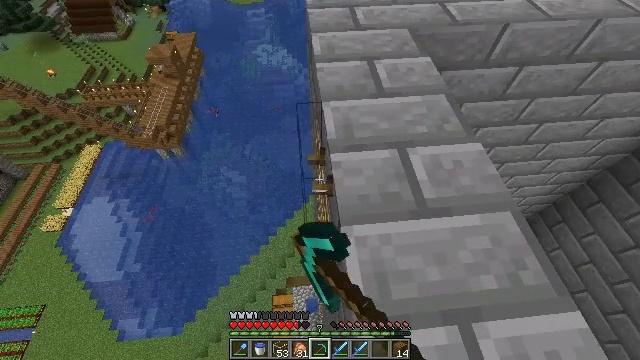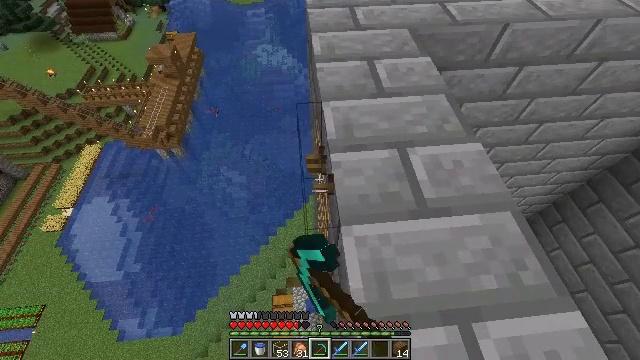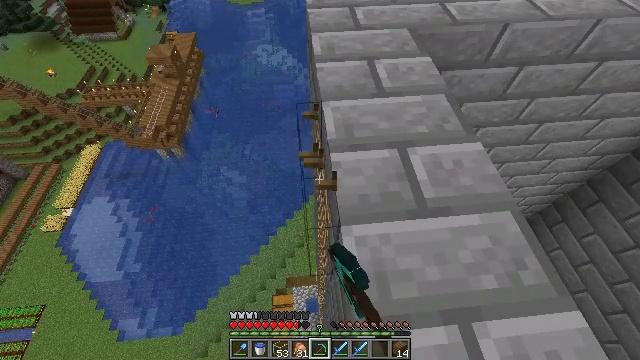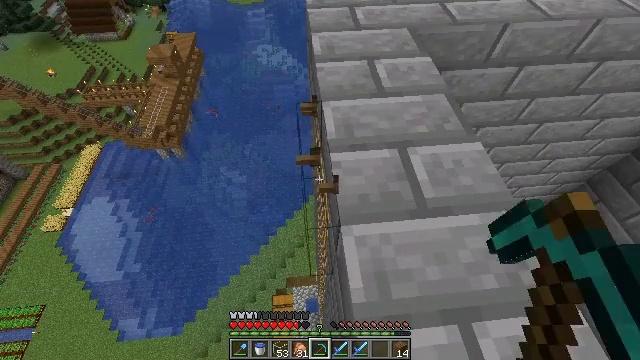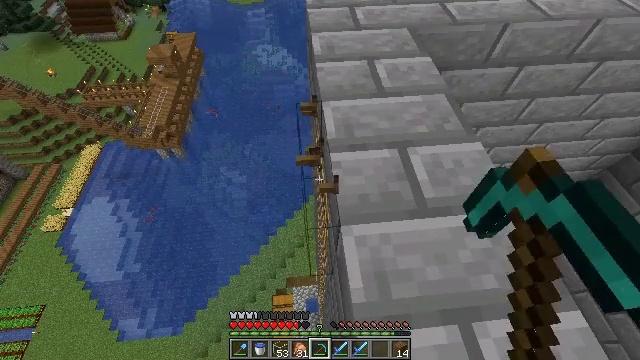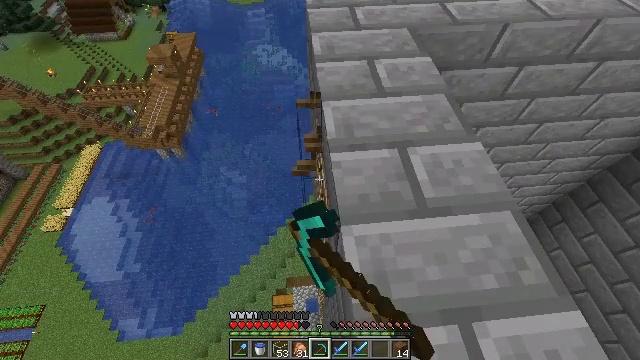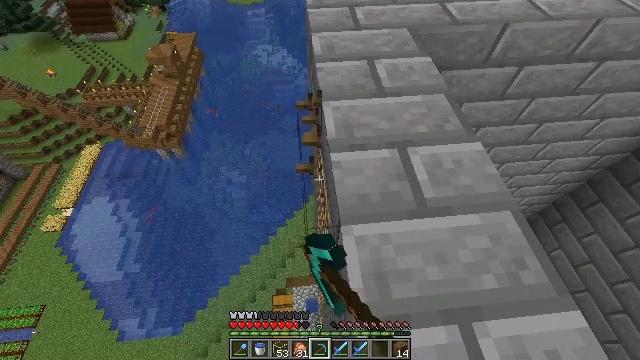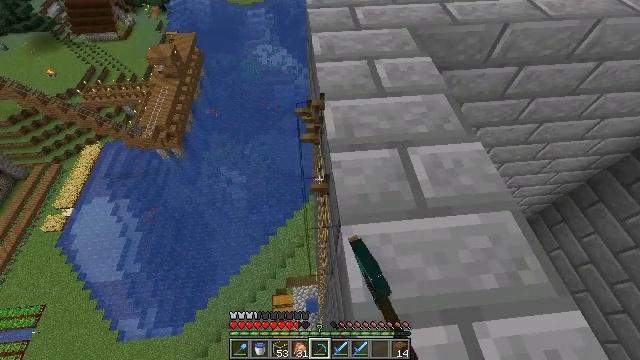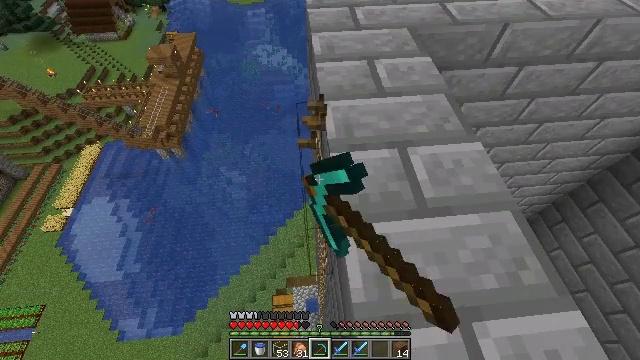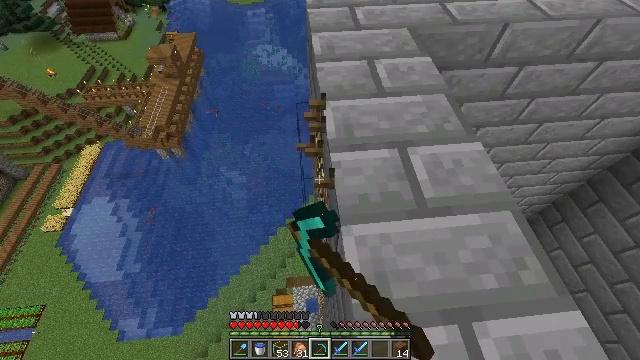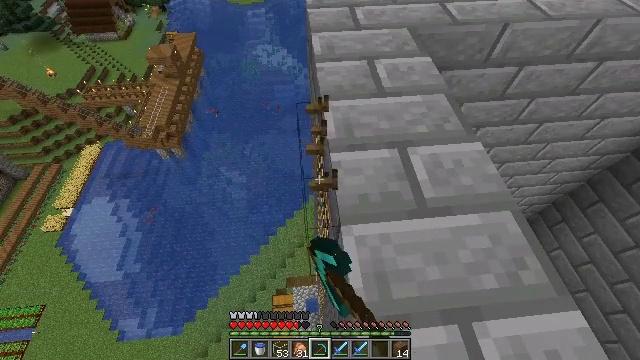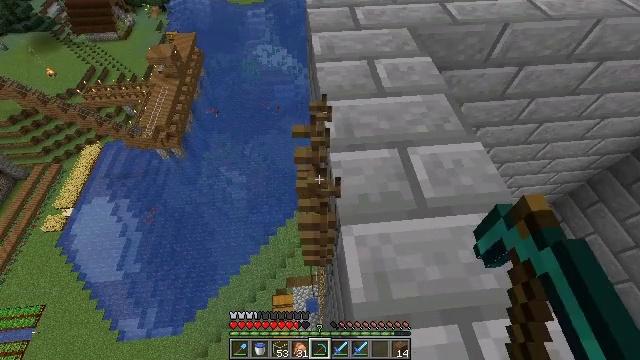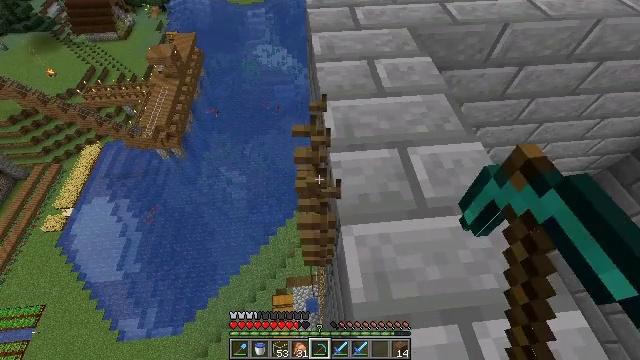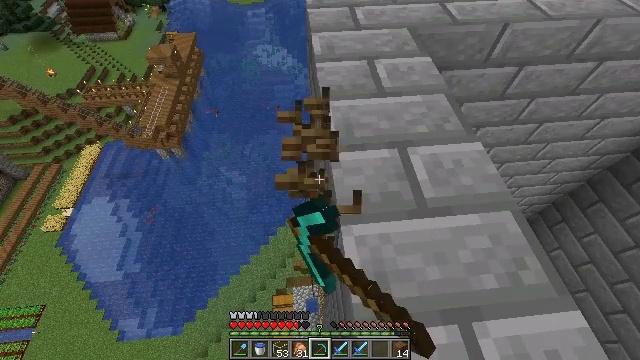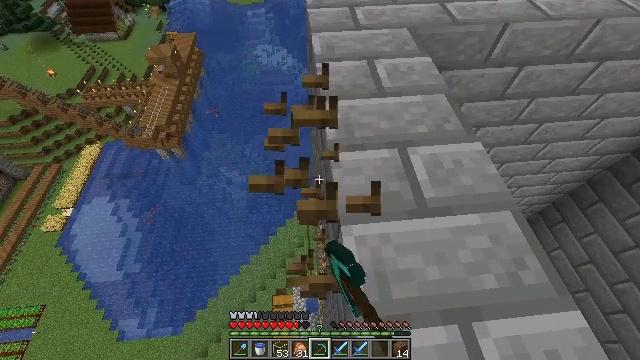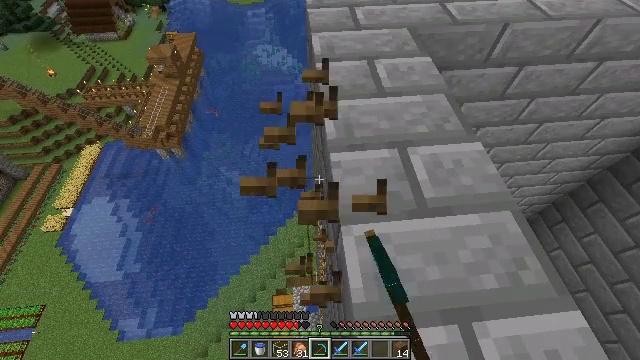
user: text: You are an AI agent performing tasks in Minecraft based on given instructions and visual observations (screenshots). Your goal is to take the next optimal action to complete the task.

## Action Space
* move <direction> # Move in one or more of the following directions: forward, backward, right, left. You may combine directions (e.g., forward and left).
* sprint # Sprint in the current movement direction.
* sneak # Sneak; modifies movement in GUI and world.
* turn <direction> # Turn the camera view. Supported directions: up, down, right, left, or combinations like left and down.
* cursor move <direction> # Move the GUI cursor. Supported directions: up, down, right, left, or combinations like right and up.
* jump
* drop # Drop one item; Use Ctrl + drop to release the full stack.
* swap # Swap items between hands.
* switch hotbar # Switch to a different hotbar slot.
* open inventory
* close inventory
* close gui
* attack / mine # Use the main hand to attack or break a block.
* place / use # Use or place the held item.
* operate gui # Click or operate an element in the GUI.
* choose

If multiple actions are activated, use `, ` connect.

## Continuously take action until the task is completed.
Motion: motion action
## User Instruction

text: Disassemble the ladder.
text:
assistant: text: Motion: sneak, attack / mine
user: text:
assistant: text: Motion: sneak, attack / mine
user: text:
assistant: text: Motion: sneak, attack / mine
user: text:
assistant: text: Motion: sneak, attack / mine
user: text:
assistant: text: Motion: sneak, attack / mine
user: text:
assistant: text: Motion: sneak, attack / mine
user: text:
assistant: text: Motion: sneak, attack / mine
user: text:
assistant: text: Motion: sneak, attack / mine
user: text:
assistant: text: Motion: sneak, attack / mine
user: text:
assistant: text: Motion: sneak, attack / mine
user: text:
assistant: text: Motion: sneak, attack / mine
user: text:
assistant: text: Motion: sneak, attack / mine
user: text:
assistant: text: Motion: sneak, attack / mine
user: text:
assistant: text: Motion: sneak, attack / mine
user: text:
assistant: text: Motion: sneak, attack / mine
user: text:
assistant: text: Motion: sneak, attack / mine